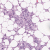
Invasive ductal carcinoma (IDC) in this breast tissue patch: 1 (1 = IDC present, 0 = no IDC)